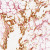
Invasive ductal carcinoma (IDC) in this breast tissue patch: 0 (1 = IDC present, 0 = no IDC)